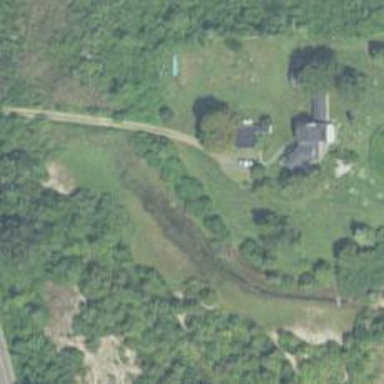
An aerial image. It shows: Driveway leading to service road.